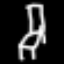
Label: chair